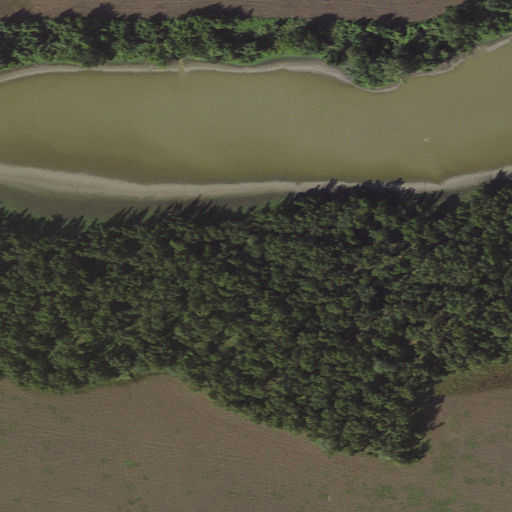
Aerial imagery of depression(s) in Arkansas named Rosa Pocket containing woody wetlands, open water, cultivated crops, and herbaceous wetlands